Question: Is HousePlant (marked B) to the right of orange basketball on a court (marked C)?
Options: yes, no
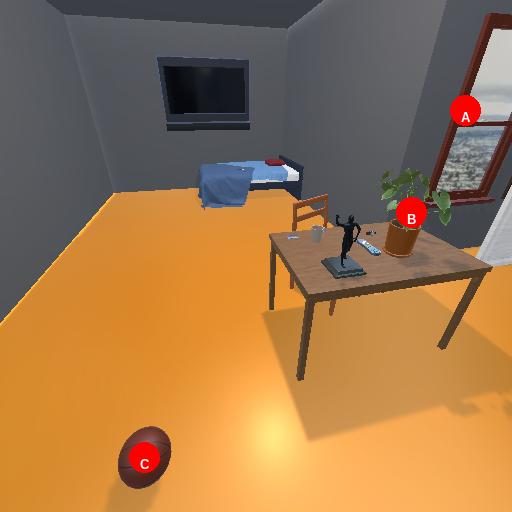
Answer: yes